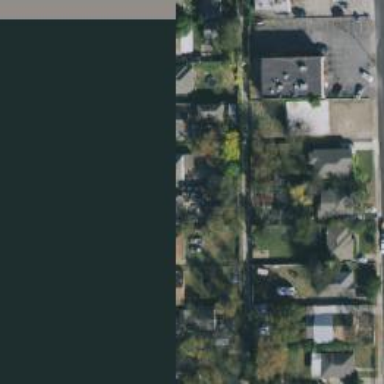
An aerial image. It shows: Alley classified as service road.